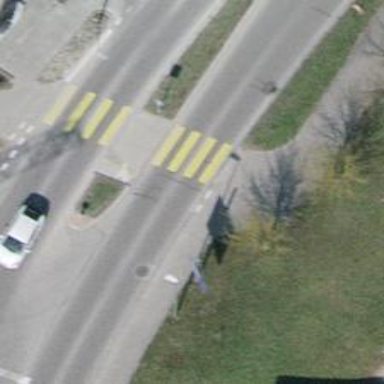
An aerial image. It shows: Uncontrolled crossing with zebra marking and island.